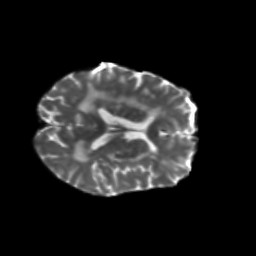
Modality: T2w
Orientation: axial
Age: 62
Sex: female
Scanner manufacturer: siemens
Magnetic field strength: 3 T
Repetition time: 5.25 s
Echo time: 0.08 s